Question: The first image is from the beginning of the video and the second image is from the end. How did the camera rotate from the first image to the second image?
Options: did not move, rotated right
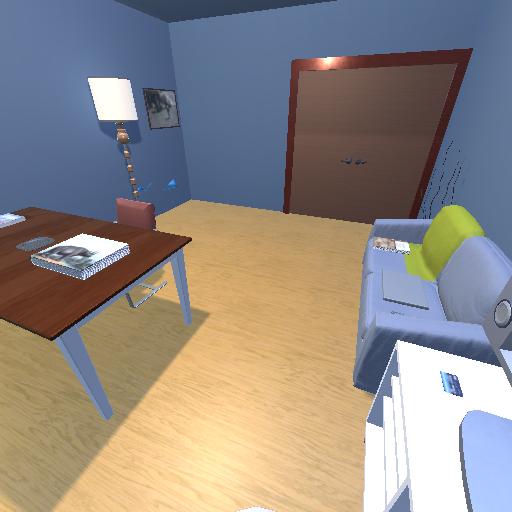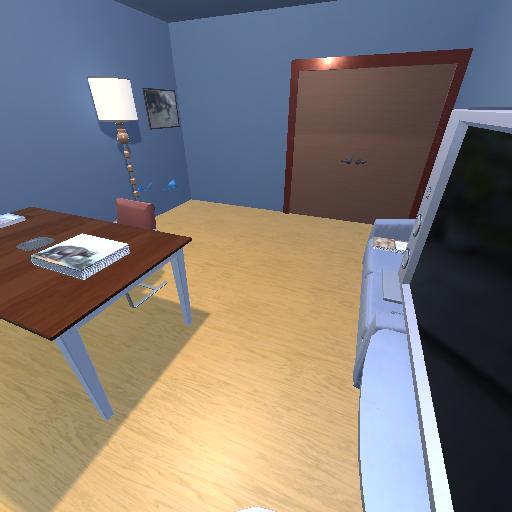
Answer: did not move